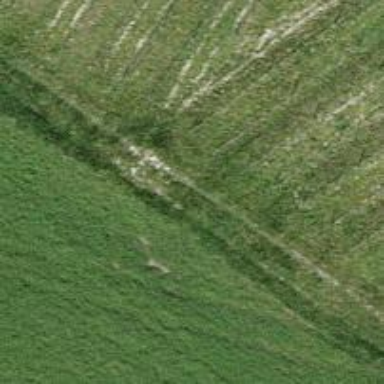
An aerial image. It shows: Ground track with grade3 quality.